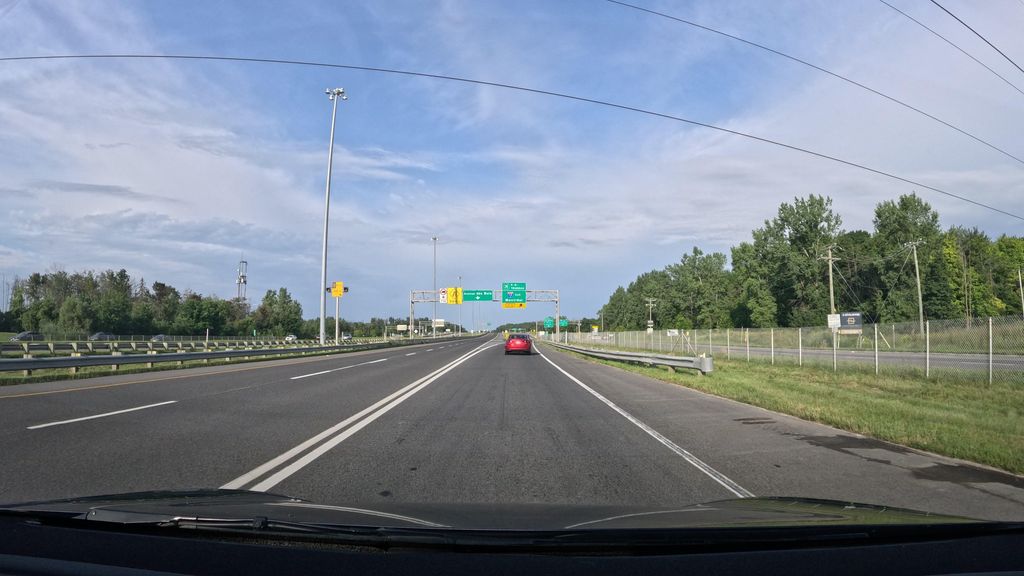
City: montreal